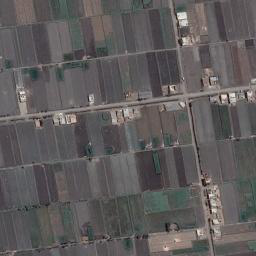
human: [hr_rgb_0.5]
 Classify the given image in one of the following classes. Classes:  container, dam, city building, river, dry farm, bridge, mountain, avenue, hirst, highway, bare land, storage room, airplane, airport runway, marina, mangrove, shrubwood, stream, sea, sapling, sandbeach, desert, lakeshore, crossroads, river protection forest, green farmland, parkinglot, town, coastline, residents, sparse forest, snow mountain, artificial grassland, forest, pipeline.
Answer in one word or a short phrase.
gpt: green farmland